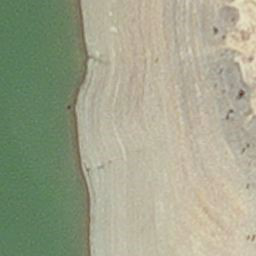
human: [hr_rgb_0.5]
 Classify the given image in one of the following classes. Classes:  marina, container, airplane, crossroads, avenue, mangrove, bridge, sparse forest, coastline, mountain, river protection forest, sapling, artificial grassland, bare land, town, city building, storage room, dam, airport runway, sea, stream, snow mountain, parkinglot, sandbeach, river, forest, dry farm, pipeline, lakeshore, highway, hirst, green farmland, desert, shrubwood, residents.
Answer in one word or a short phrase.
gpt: hirst